Aerial crown-view tile of a tropical tree (Barro Colorado Island, Panama), acquired 20241216:
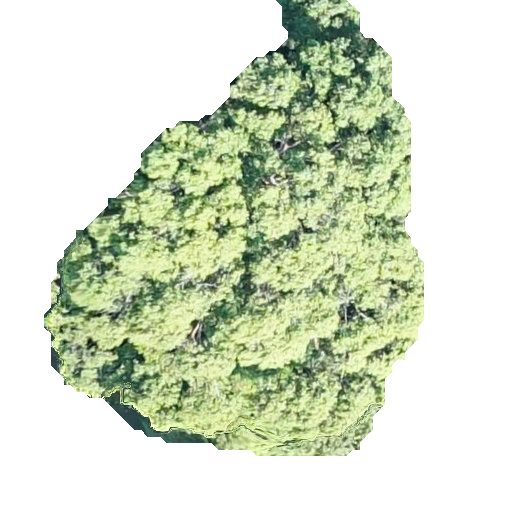
Species: Ocotea leptobotra
GBIF accepted scientific name: Ocotea leptobotra
Crown area: 169.429 m²